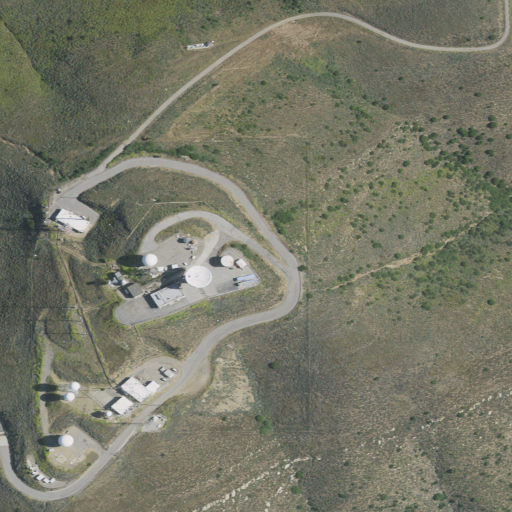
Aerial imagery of mountain in California named Laguna Peak containing shrub, open development, low intensity development, grassland, medium intensity development, and high intensity development